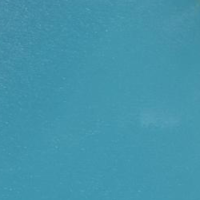
EUNIS habitat code: 14
Species observed at this site:
Gavia pacifica